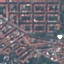
Land use / land cover class: Residential